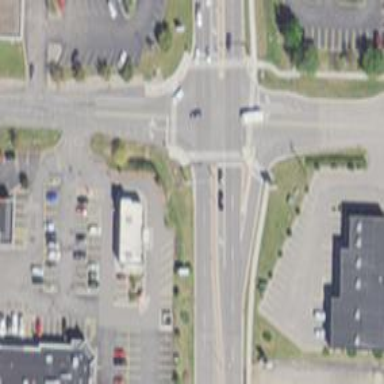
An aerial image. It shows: Marked road crossing.